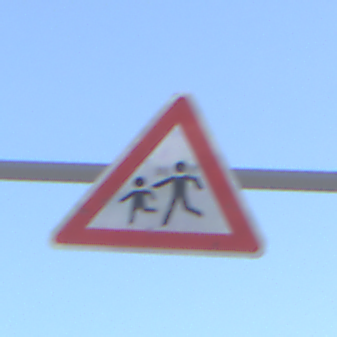
Verkehrszeichen: KinderRechts
Umgebung: Outdoor, Nature
Tageszeit: SunriseSunset
Wetter: Clear
Licht: Natural
Jahreszeit: NotSpecified
Kontrast: LowContrast